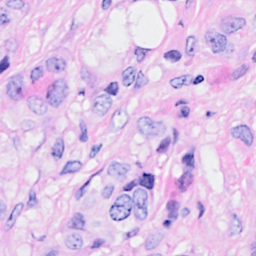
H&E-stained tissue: Breast